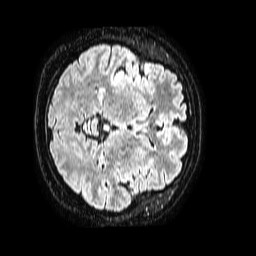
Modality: FLAIR
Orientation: axial
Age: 33
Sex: female
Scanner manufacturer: philips
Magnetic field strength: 1.5 T
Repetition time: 4.8 s
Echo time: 0.3 s